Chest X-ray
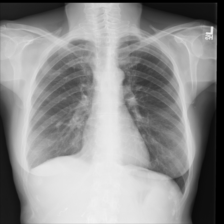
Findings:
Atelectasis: negative
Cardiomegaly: negative
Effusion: negative
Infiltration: negative
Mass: negative
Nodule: positive
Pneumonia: negative
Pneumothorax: negative
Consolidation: negative
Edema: negative
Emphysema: negative
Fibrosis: negative
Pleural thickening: negative
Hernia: negative